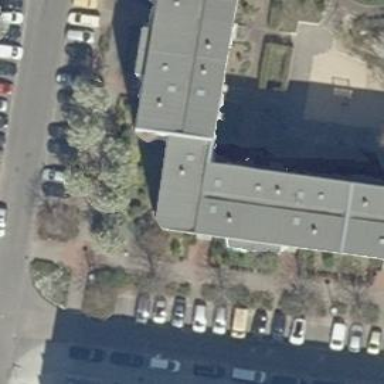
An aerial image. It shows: Flat-roofed apartment building.